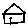
Label: house